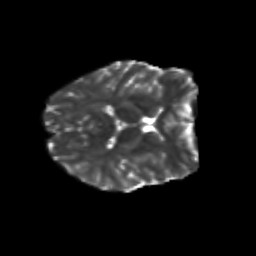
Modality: T2w
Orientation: axial
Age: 20
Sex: female
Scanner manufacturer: siemens
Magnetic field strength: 3 T
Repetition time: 3.5 s
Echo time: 0.125 s